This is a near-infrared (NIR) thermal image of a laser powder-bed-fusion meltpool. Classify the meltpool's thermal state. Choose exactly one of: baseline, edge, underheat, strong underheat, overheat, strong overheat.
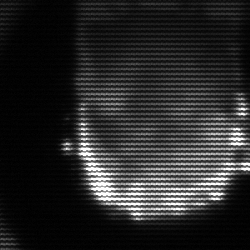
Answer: baseline